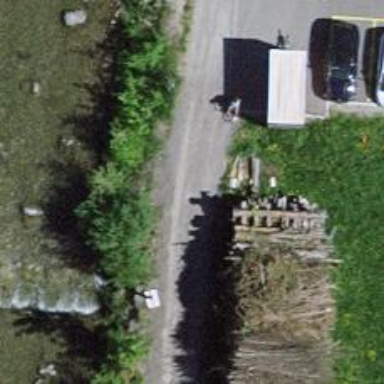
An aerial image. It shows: Lift gate barrier.